Question: I like to move the legend a bit further on the left But I am not getting how to do it.
Secondly, I also want to reduce the space between axis label and legend too
Can you please suggest something
the code is given below that I am using
The image of the graph is in the link below

"tooltip"
'''
ggplot(Q6_m, aes( choice,temp,fill=Answer ))+
geom_bar(position = position_stack(reverse = TRUE), stat="identity") +
coord_flip() +
xlab("") +
ylab("Number of responses") +
scale_fill_brewer(type = "div") +
theme(axis.text=element_text(size=8),
axis.title=element_text(size=8,face="bold"), legend.title = element_blank(),
legend.text=element_text(size=7)) +
ggtitle("Q6:Rate your ability to perform the following procedures WITHOUT attending assistance?")+
theme(plot.title = element_text(color = "black", size = 7.5, face = "bold", hjust = 1))+
facet_wrap(~gender,scales = "free_x")+
theme(legend.position="bottom", legend.direction = "horizontal",legend.key.size = unit(0.5,"line")
)
'''
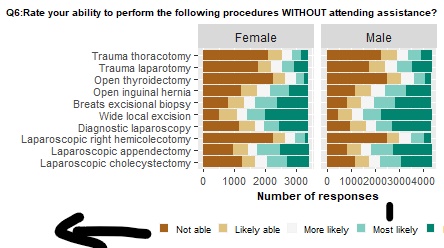
Answer: You should use 'legend.justification' to get the legend on the left side of the plot and 'legend.margin' to reduce the space between axis labels and the legend:
'''
ggplot(iris, aes(x = Species, y = Sepal.Length, fill = Species))+
geom_boxplot()+
theme(legend.position = "bottom",
legend.justification = c(0,1),
legend.margin = margin(t = -15, r = 0, b = 0, l = 0, unit = "pt"))
'''
<URL>
Does it answer your question ?